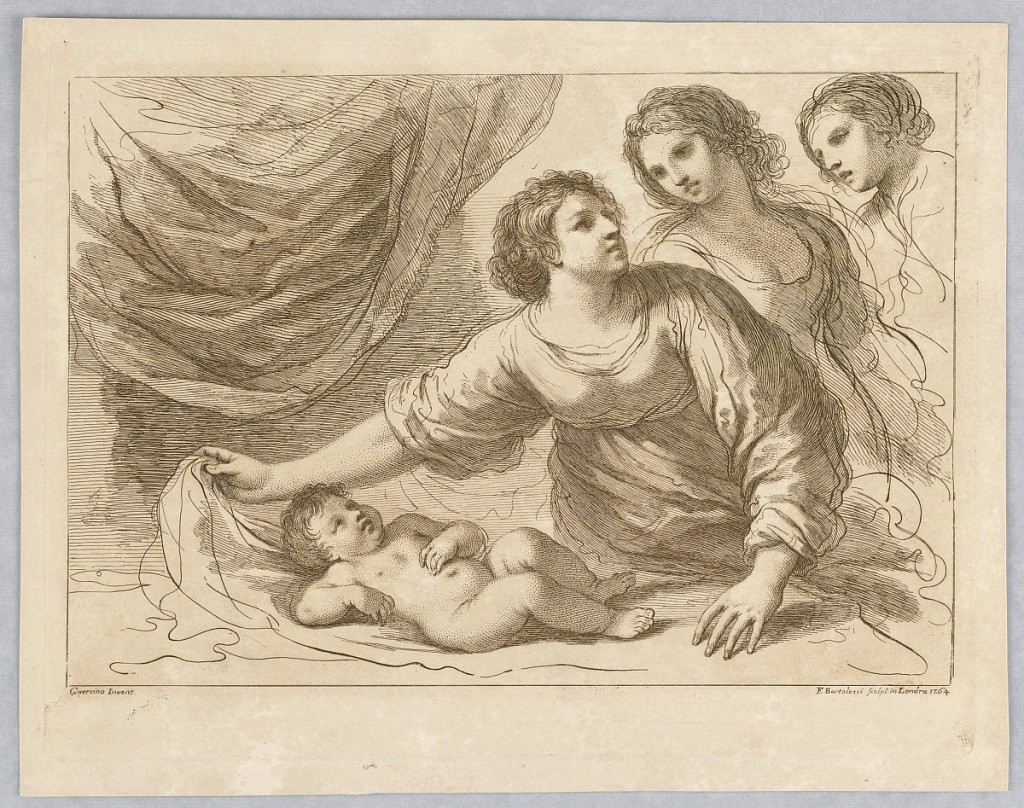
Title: Three Women, with a Boy Lying Down
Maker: Francesco Bartolozzi, Italian, active England, 1727–1815
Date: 1764
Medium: Engraving in brown ink on beige paper
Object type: Print
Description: The boy lying on a table or bed before a curtain. One woman is moving his covering, two others, to the right, look on. Below, the artists' names and place and date.